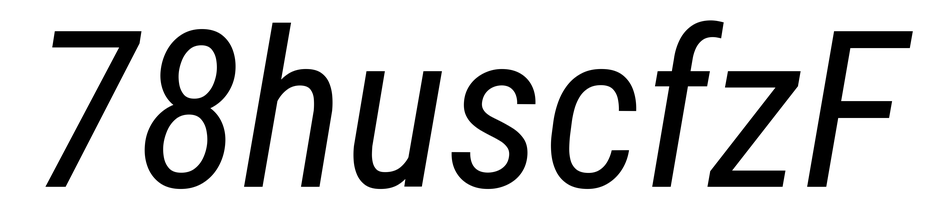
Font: Roboto-Italic_Condensed_Italic